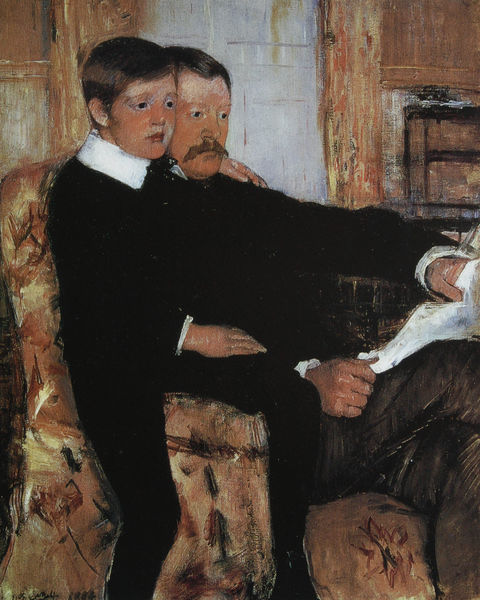
Titel: Alexander Cassatt and His Son Robert
Künstler: Mary Cassatt
Standort: Philadelphia (Pennsylvania)
Institution: Philadelphia Museum of Art
Schlagwörter: gemälde, hand, kopf, mann, weiß, impressionismus, menschen, ocker, sitzen, braun, elegant, fenster, frisur, grau, hintergrund, holz, mund, nase, orange, raum, schwarz, stirn, tür, zimmer, blick, tier, beige, malerei, muster, teppich, anzug, bart, hemd, hose, regal, schnurrbart, wand, augen, blicke, gesicht, halten, kragen, rahmen, bildnis, hände, innenraum, möbel, portrait, porträt, rückenlehne, vorhang, öl, kalt, auge, haare, interieur, pose, sessel, sitzend, familie, innen, kind, vater, england, kinn, scheitel, schulter, traurig, beine, wangen, schrank, sofa, umarmung, wohnzimmer, armlehne, lehne, sitz, beobachten, ausdruck, rand, stille, schnäuzer, polster, schnurbart, krawatte, homme, pupillen, lesen, manet, gardiene, junge, hemdkragen, schnauzbart, tor, umarmen, doppelportrait, doppelporträt, knabe, blumenmuster, kleinbürgerlich, bub, noir, zeitung, literatur, bürgertum, manschetten, halbprofil, blickrichtung, portät, nähe, brief, tonig, chaise, chambre, regarder, mobiliar, lesend, oberlippenbart, sohn, sitzportrait, sitzporträt, lehre, lektüre, sessellehne, enfant, fils, vate, garcon, tableau, zusammen, elite, pere, täfelung, col, vater und sohn, zukunft, degas, übergeschlagen, lire, farelli, fernsehen, flroal, indentifikation, journal, klappsessel, kofpform, reagl, stirnen, vater sohn idylle, sachwarz, fiston